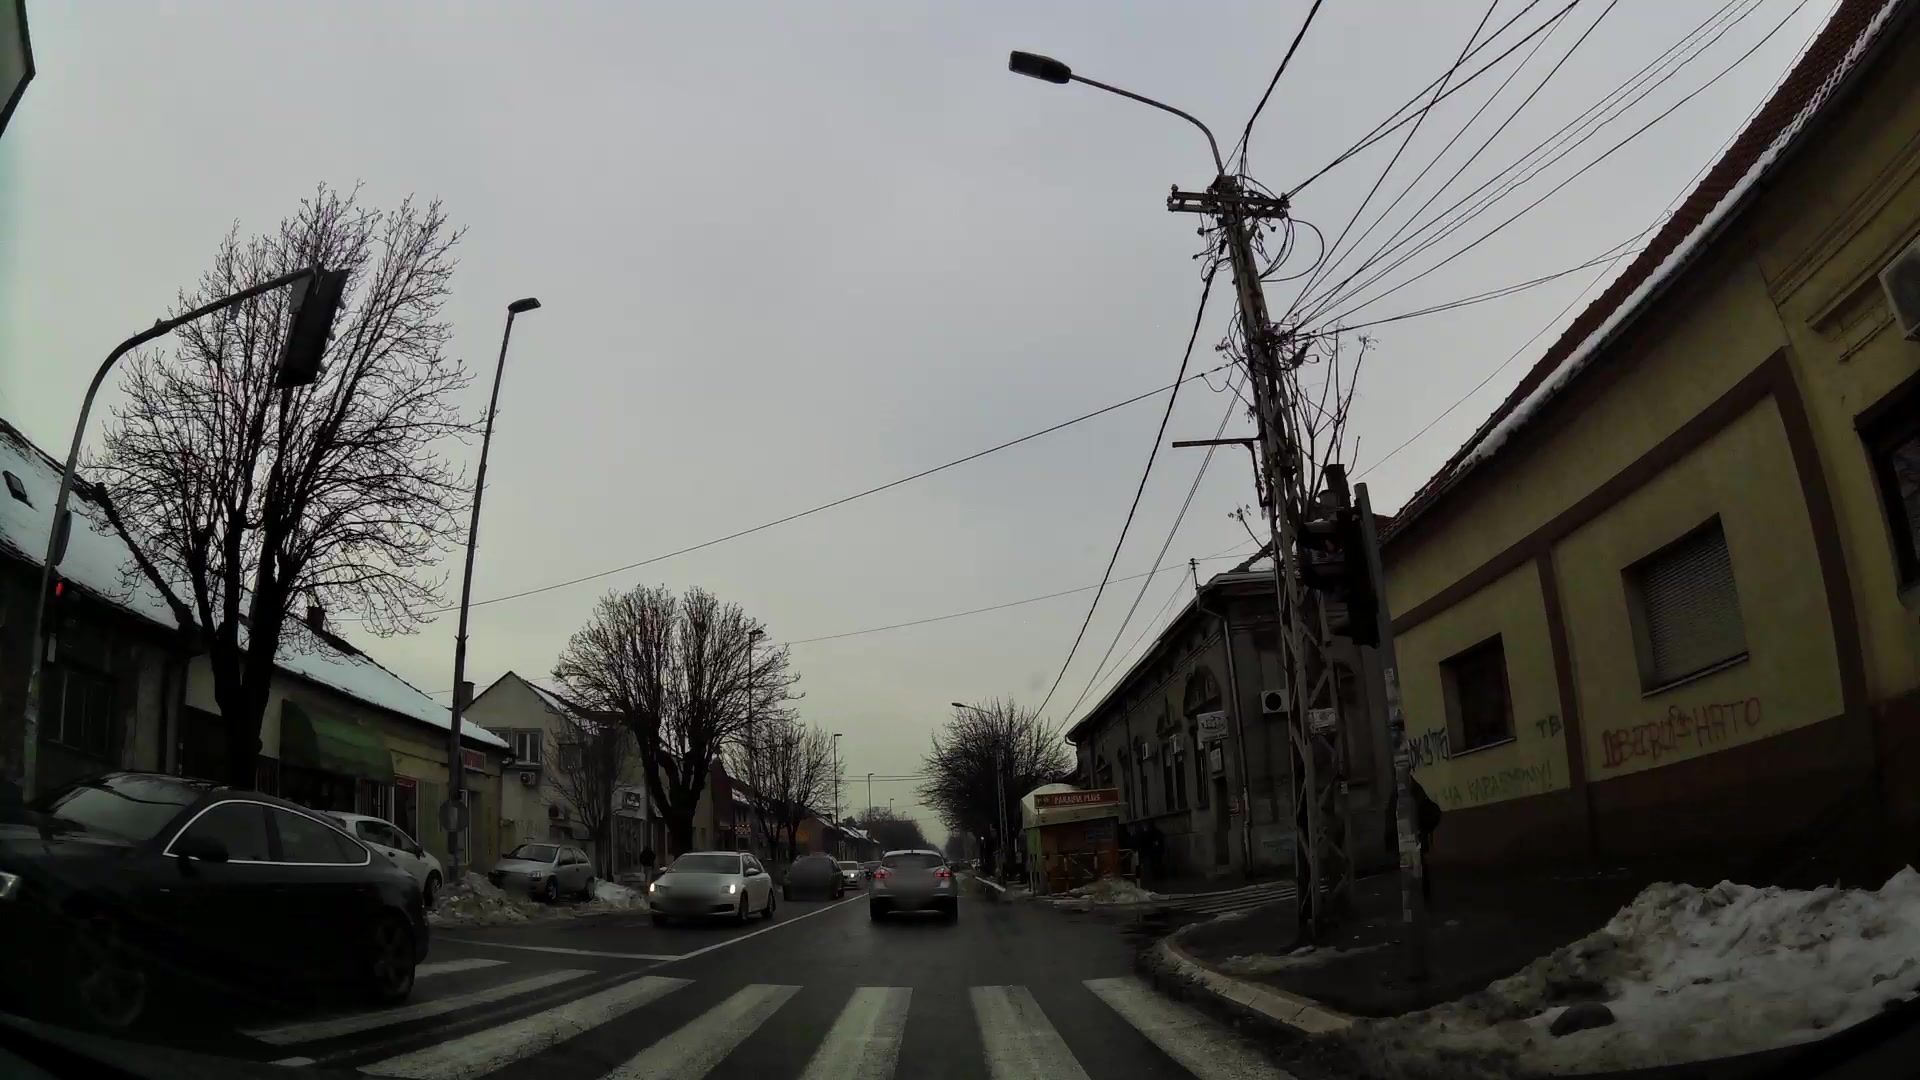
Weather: snowy
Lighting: day
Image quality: good
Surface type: driving surface
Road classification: secondary
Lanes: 2
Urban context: urban centre
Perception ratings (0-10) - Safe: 7.32, Lively: 8.05, Beautiful: 6.51, Boring: 4.49, Depressing: 2.69, Wealthy: 3.62